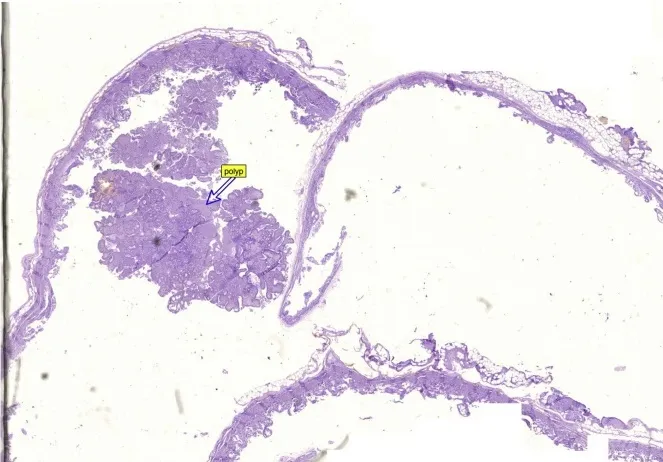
Histopathological appearance of the benign gall bladder polyp.
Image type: pathology (h&e)